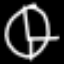
Label: clock